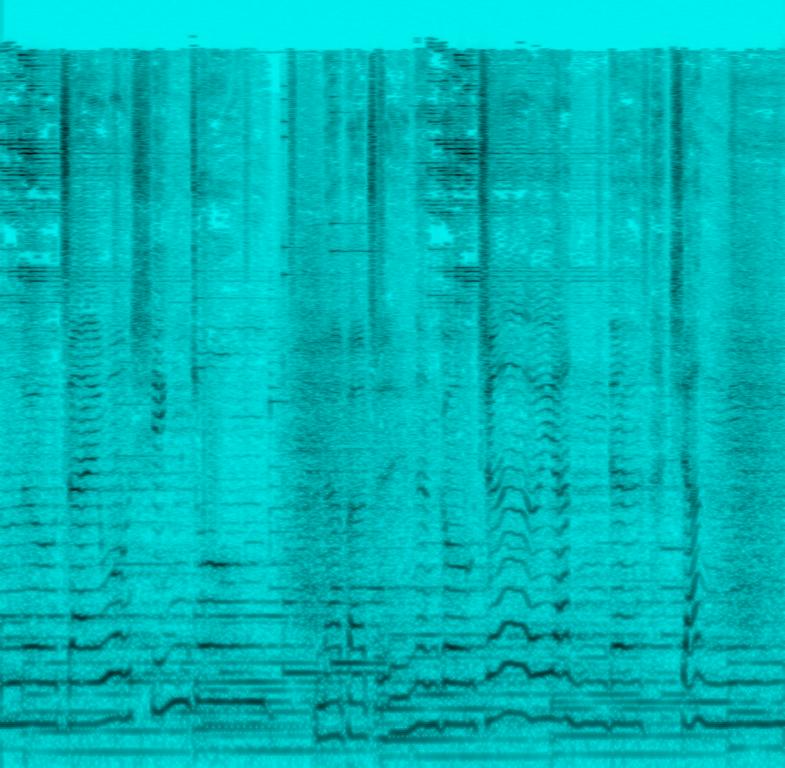
A male singer sings this emotional melody. The song is medium tempo with shakers and other percussion, keyboard accompaniment and a subtle bass line. The audio quality is poor. The song is romantic and emotional.the song is probably a music video or a movie sound track.